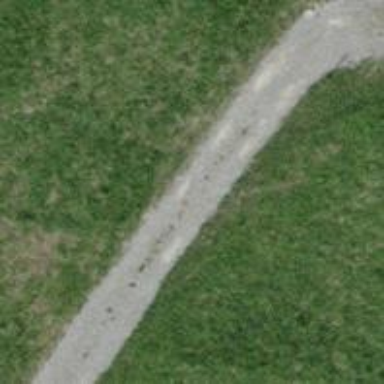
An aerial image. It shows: Track with grade2 tracktype.